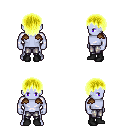
a pixel art fantasy rpg character, male body template, dark elf, purple skin, leather shoulder armor, metal pants, gold plain hairstyle, black shoes, four views (front, back, left, right), 2x2 character sprite sheet, small pixel art, hard edges, no anti-aliasing